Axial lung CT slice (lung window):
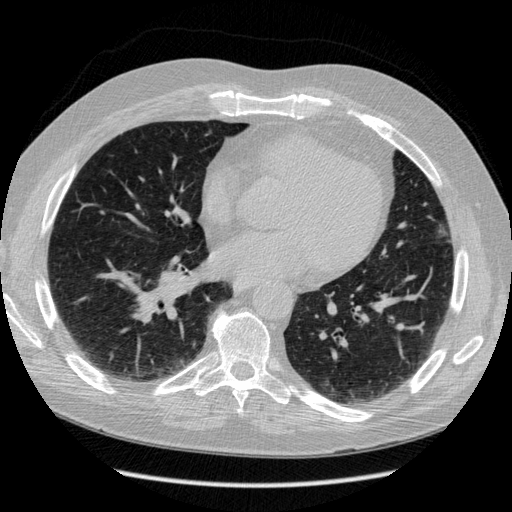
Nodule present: no